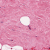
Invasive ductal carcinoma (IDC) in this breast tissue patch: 0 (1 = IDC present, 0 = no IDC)